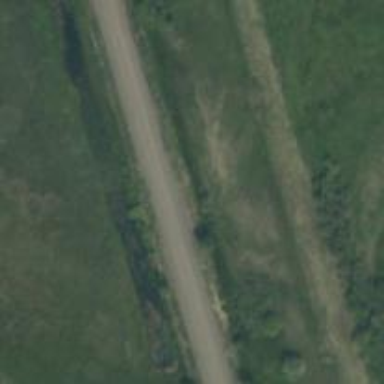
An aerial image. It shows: Tertiary road.